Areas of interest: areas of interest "Educational"
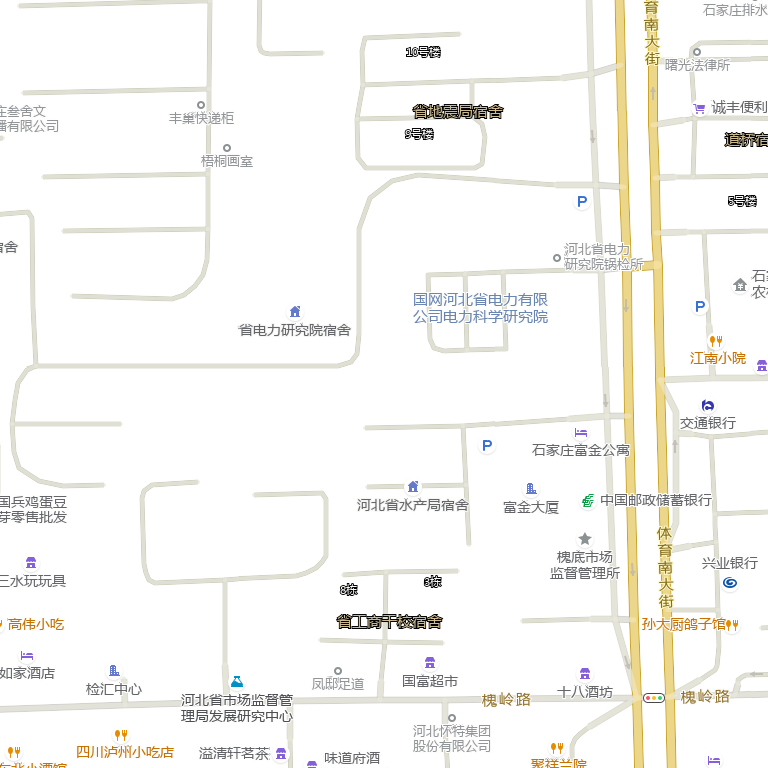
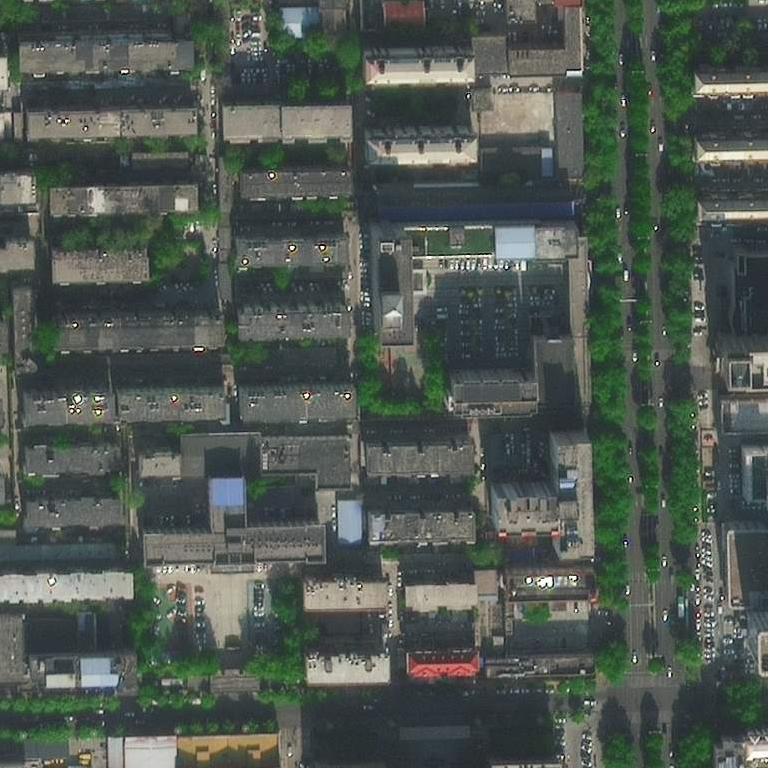